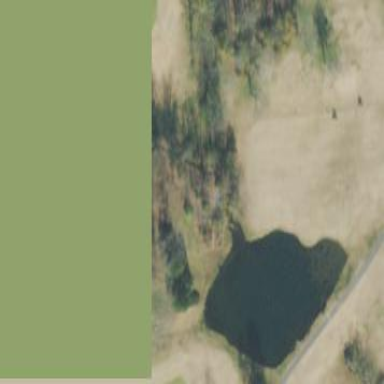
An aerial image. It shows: Pond serving as water hazard on golf course.